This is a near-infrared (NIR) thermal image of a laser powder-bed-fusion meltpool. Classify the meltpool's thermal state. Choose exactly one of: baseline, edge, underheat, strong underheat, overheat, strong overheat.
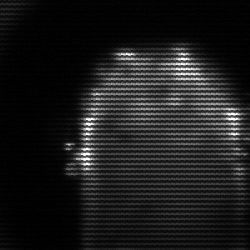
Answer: baseline